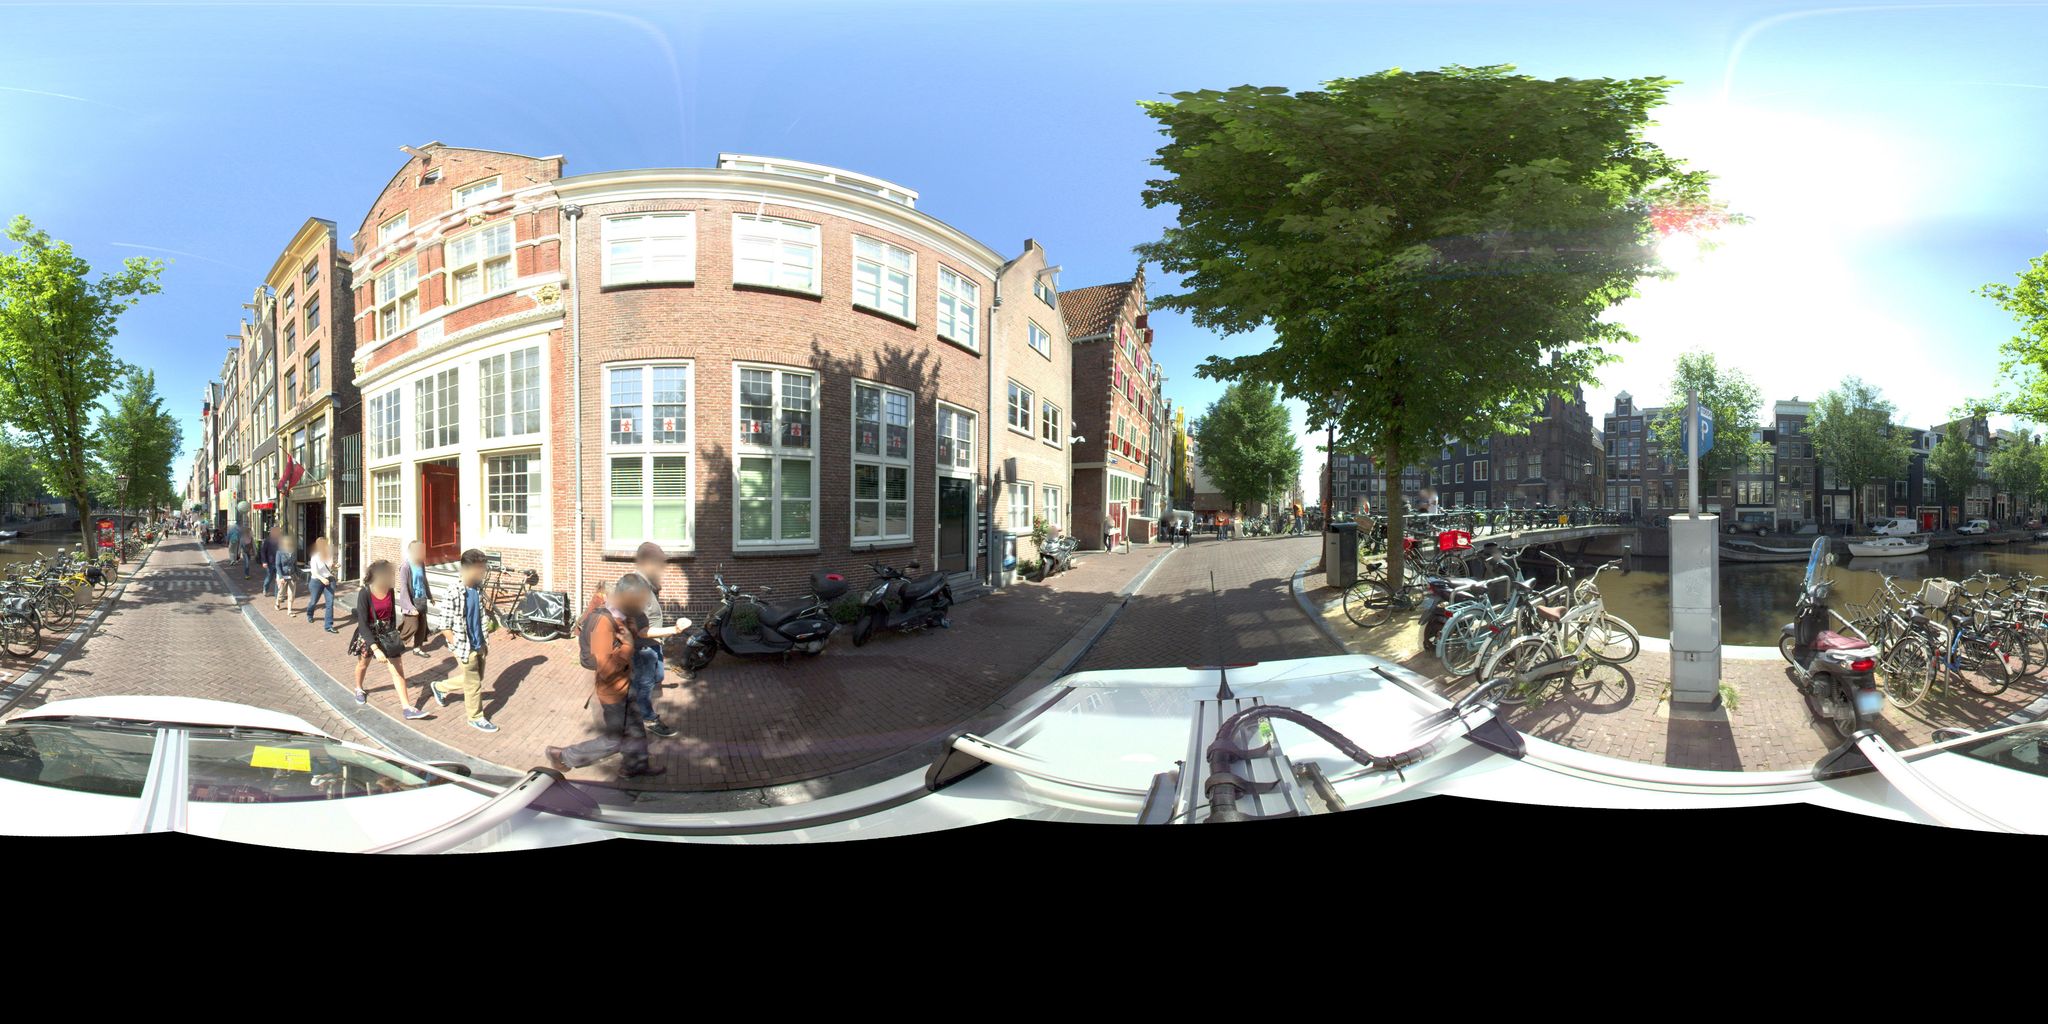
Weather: clear
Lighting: day
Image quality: good
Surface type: driving surface
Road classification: unclassified
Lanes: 1
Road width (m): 2.75
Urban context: urban centre
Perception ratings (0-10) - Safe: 5.19, Lively: 8.35, Beautiful: 7.4, Boring: 3.45, Depressing: 4.08, Wealthy: 6.13